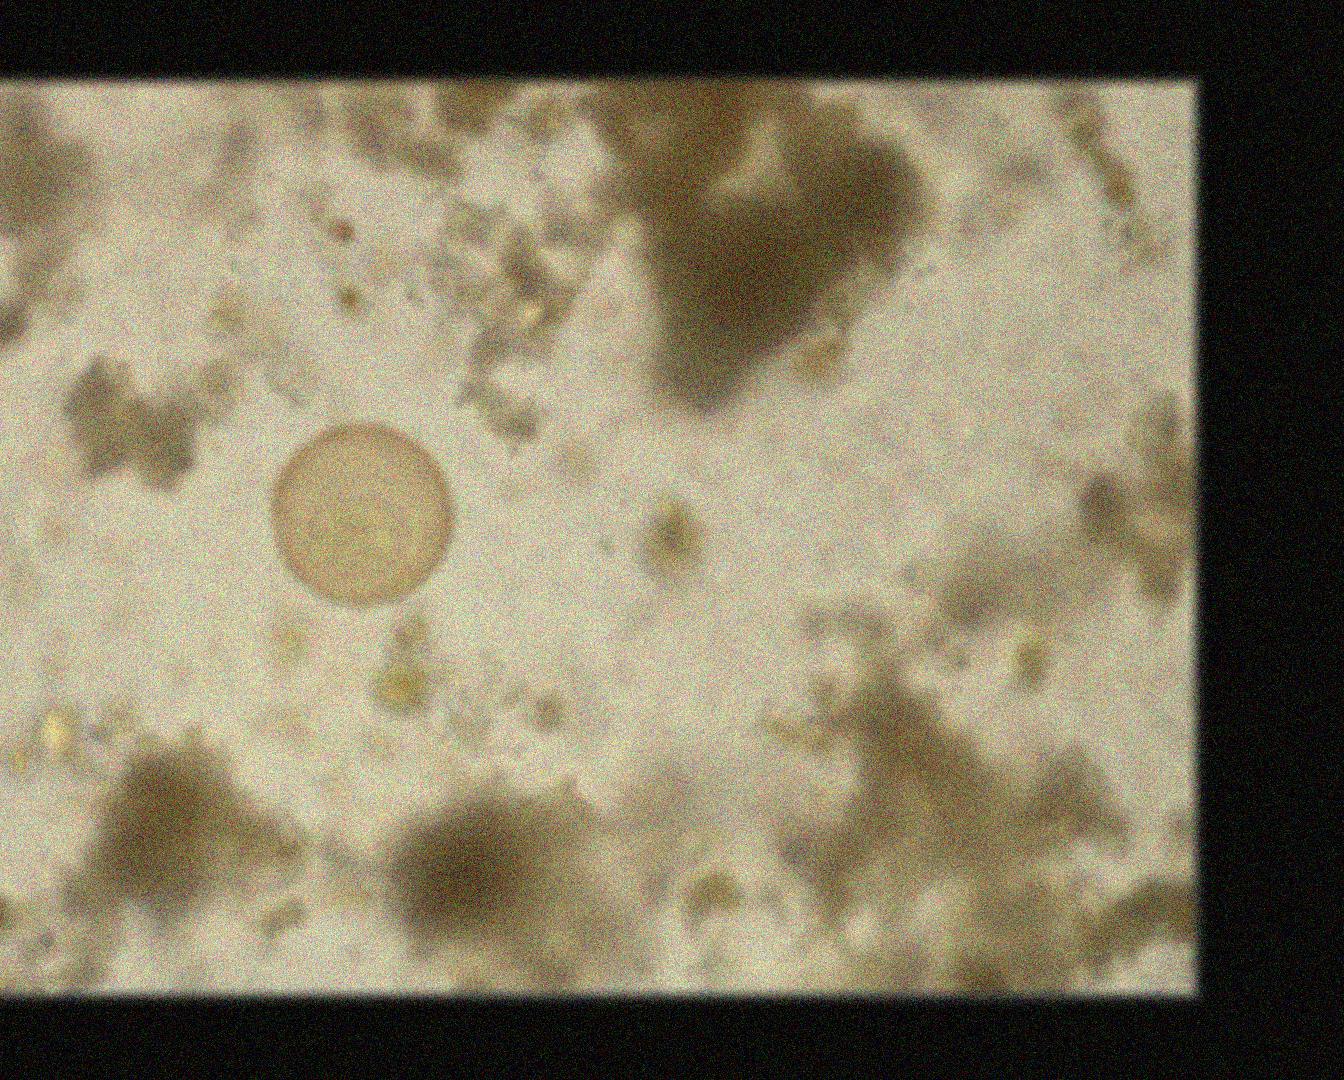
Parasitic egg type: Hymenolepis diminuta